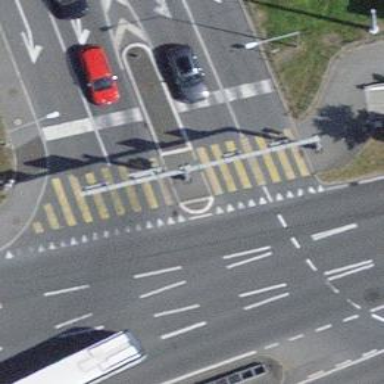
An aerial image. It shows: Kerb barrier.